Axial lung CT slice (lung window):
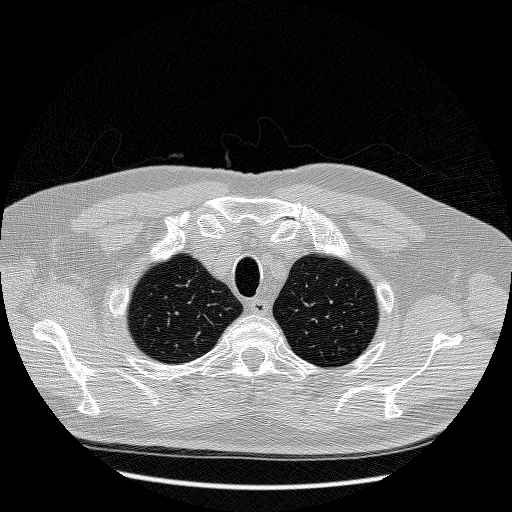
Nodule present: no